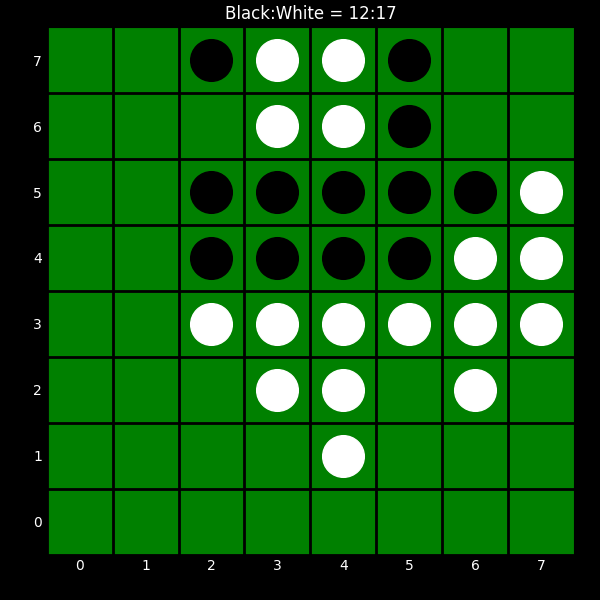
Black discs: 12
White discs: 17